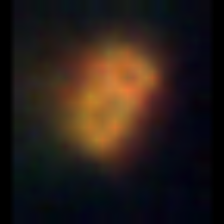
Taxon: Chaetoceros
Group: Diatoms